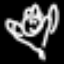
Label: angel